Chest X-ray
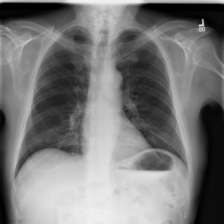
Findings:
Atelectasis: negative
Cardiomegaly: negative
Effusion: negative
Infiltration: negative
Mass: negative
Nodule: negative
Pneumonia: negative
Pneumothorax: negative
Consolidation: negative
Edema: negative
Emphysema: negative
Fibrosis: negative
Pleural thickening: negative
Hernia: negative